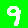
Digit: 9